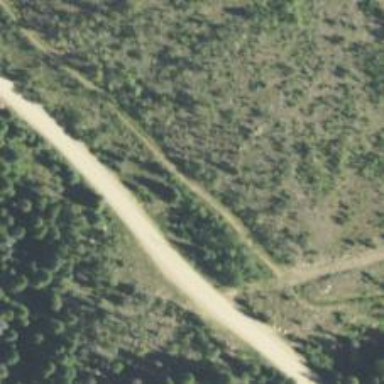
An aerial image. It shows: Nordic path primarily groomed for classic and skating cross-country skiing.